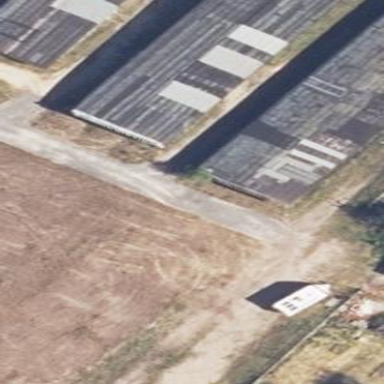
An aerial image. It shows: Group of garages.